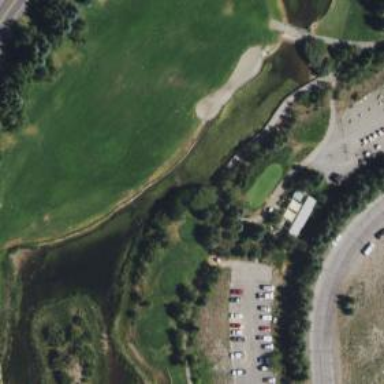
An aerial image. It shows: Golf tee.